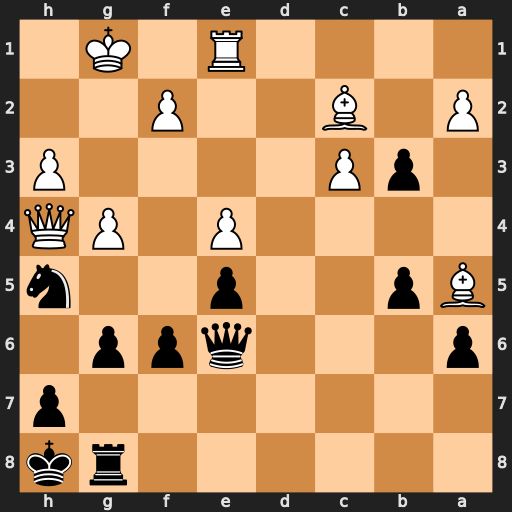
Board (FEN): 6rk/7p/p3qpp1/Bp2p2n/4P1PQ/1pP4P/P1B2P2/4R1K1
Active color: b
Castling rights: -
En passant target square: -
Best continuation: bxc2 gxh5 gxh5+